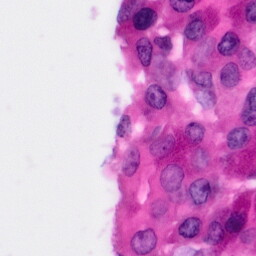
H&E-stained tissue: Pancreatic